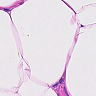
Metastatic tissue present: no